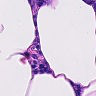
Metastatic tissue present: no